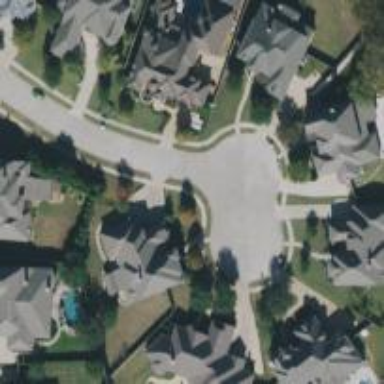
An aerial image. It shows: Circle-shaped turning circle on the road.